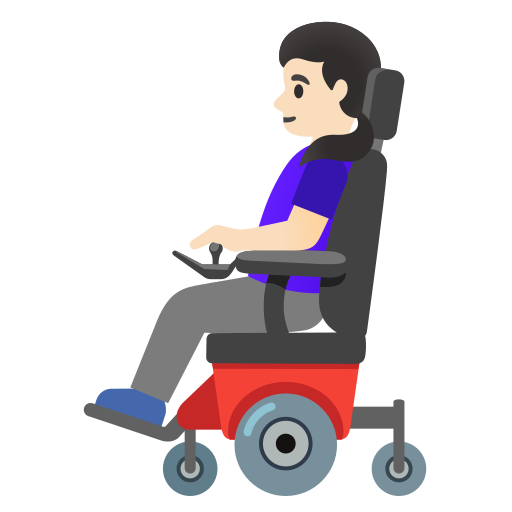
Emoji: 👩🏻‍🦼